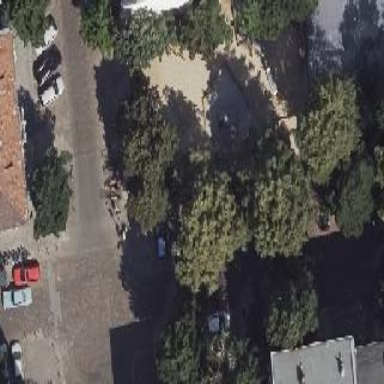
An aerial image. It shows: Sandpit at the playground.